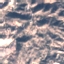
Label: HerbaceousVegetation